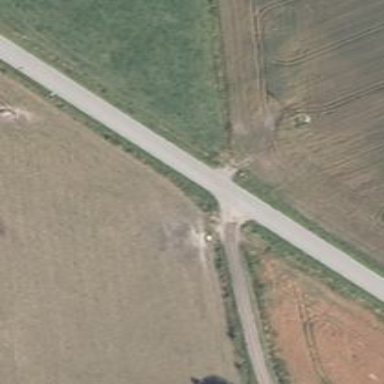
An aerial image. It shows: Tertiary road.